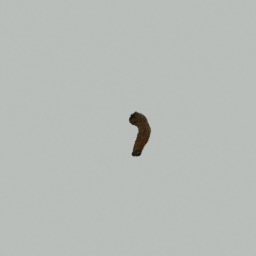
Label: nature